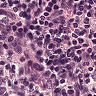
Metastatic tissue present: no